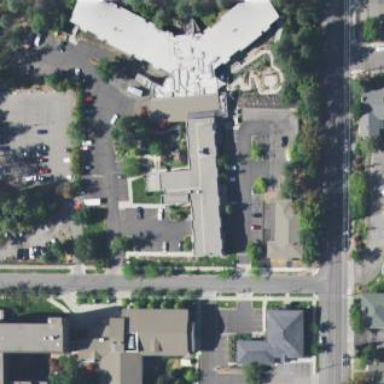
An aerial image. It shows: Building.